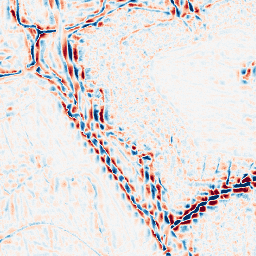
Category: wavelet
Decomposition family: wavelet_dwt
Decomposition parameters: wavelet: sym4
level: 3
Upsampling method: lanczos
Upsampling parameters: scale: 8
Upsampling scale: 8